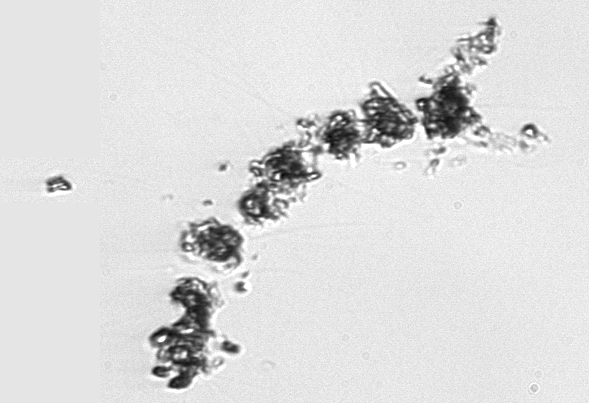
Label: Thalassiosira_TAG_external_detritus